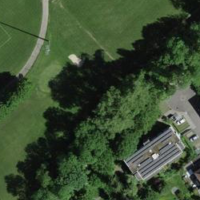
EUNIS habitat code: 53
Species observed at this site:
Allium ursinum
Corvus corone
Cyanistes caeruleus
Sciurus vulgaris
Sturnus vulgaris
Ilex aquifolium
Dendrocopos major
Passer domesticus
Apis mellifera
Sylvia atricapilla
Columba palumbus
Turdus merula
Cornus sanguinea
Phylloscopus collybita
Parus major
Pica pica
Certhia familiaris
Garrulus glandarius
Falco tinnunculus
Galanthus nivalis
Ficedula hypoleuca